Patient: sex M, age 58
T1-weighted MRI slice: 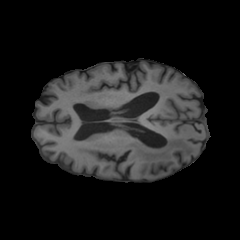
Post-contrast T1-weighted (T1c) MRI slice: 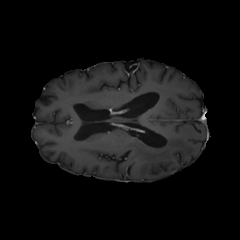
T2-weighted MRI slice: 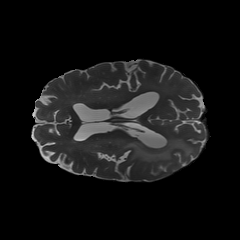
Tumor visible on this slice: yes
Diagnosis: Glioblastoma, IDH-wildtype
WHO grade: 4